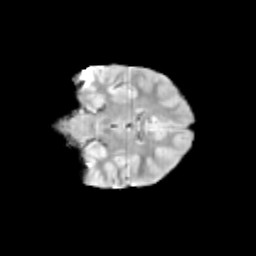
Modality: T2w
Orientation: coronal
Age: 10
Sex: female
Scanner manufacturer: siemens
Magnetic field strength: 3 T
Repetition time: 3.8 s
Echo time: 0.07 s